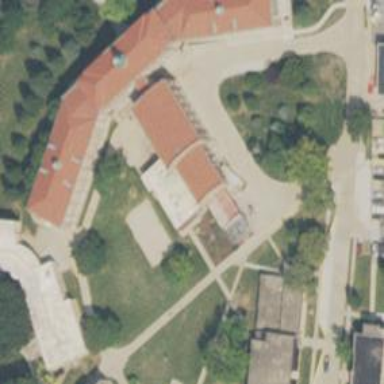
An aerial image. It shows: School building.